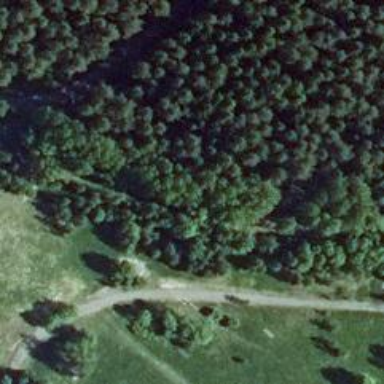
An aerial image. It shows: Disc golf hole.